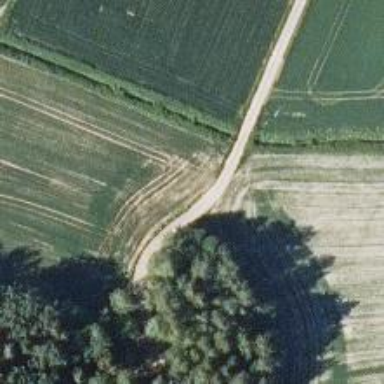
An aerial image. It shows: Culvert tunnel.